Question: I have multiple WebGL lines to render, and they all have the same rendering style. So for performance, I want to render them all as a single object, in a single draw call.
But the problem is that the lines don't all connect to each other.
See example here: <URL>

As you can see the rings connect, but I don't want them to. Yet I still want to draw them in a single draw call.
The relevant code is this, which simply generates some geometry for some rings:
'''
# Pardon the coffeescript!
ringsGeom = new THREE.Geometry()
for u in [-2..2]
for v in [0..100]
ringsGeom.vertices.push new THREE.Vector3(
Math.sin(v/100 * 2 * Math.PI)
Math.cos(v/100 * 2 * Math.PI)
u
)
rings = new THREE.Line(
ringsGeom
new THREE.LineBasicMaterial(
color: 0xffff00
linewidth: 1
)
)
scene.add rings
'''
How do I have a single object draw multiple discreet disconnected lines?
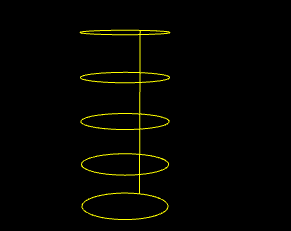
Answer: You construct your geometry as an array of pairs of points representing individual line segments, and then create your line like so:
'''
var line = new THREE.Line( geometry, material, THREE.LinePieces );
'''
For an example, see <URL>.
three.js r.58
P.S. three.js includes the 'requestAnimationFrame()' shim. You do not need to include it yourself.